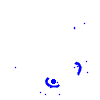
Particle: electron